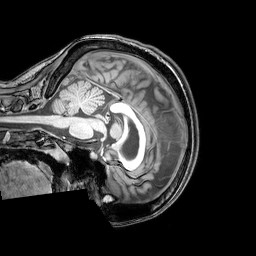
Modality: T1w
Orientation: sagittal
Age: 24
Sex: female
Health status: healthy
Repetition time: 0.081 s
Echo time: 0.037 s